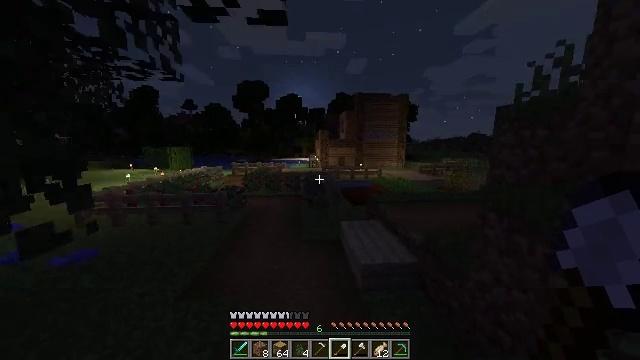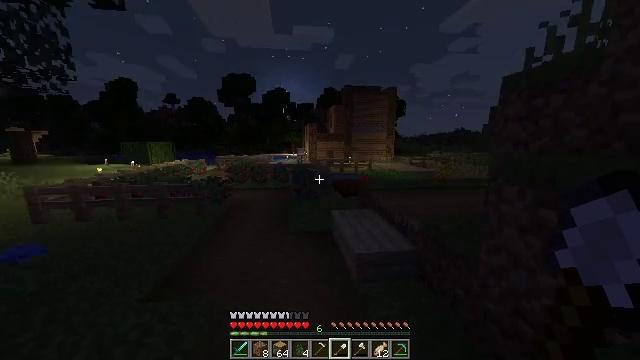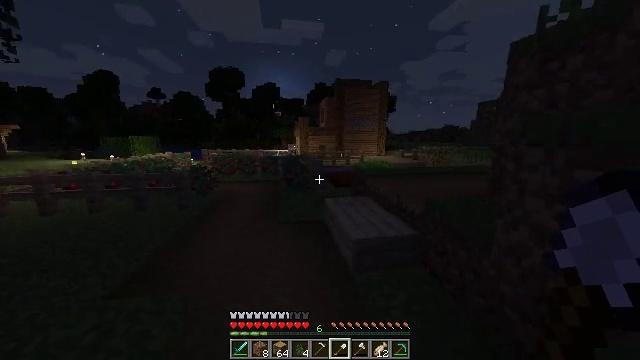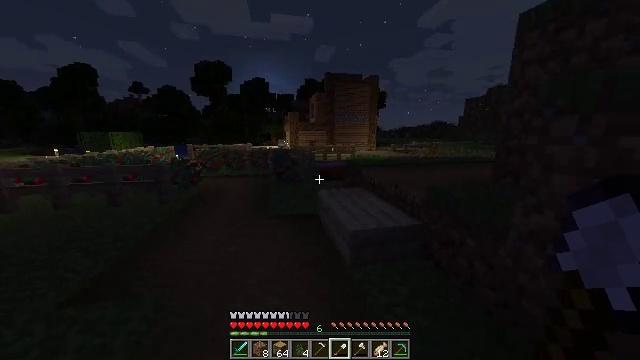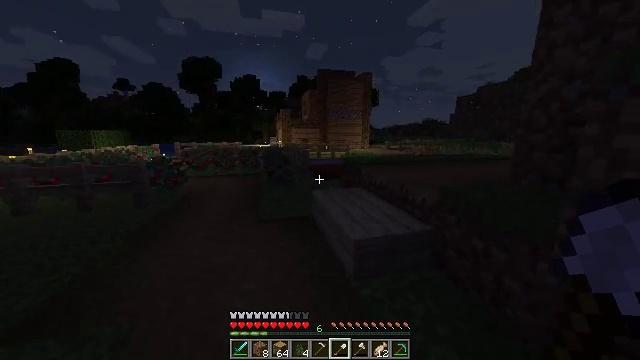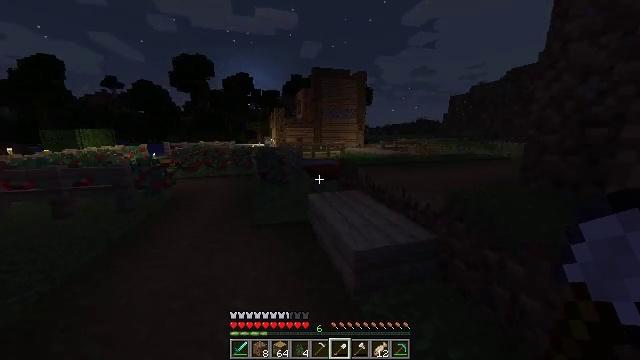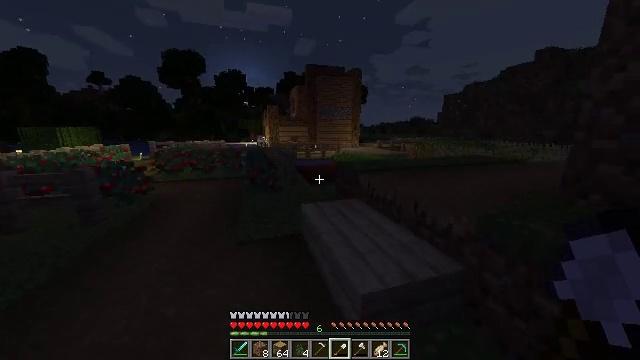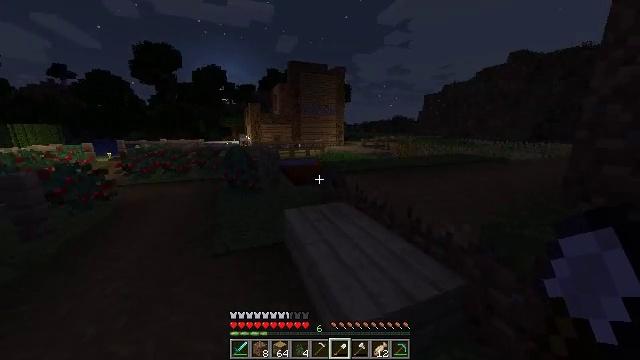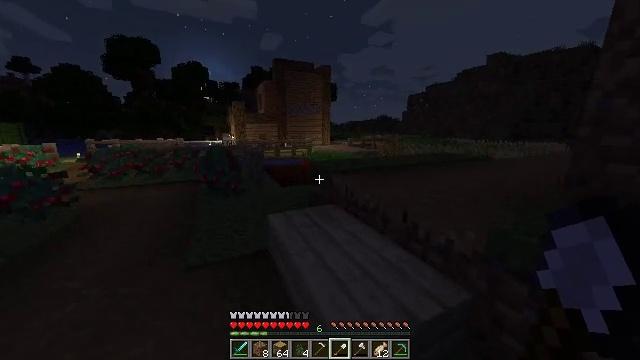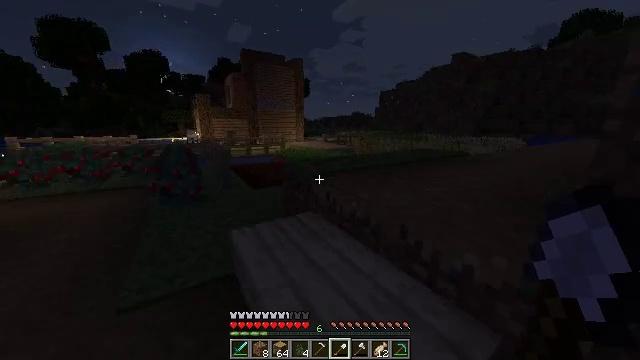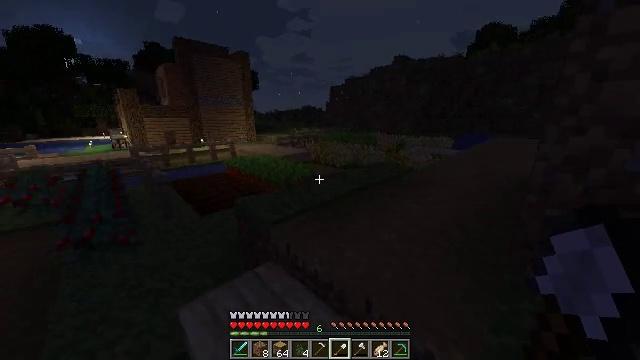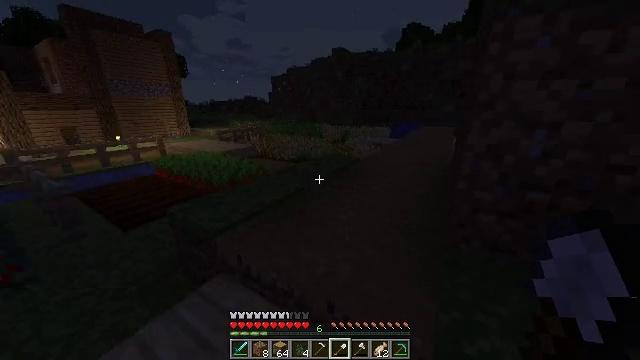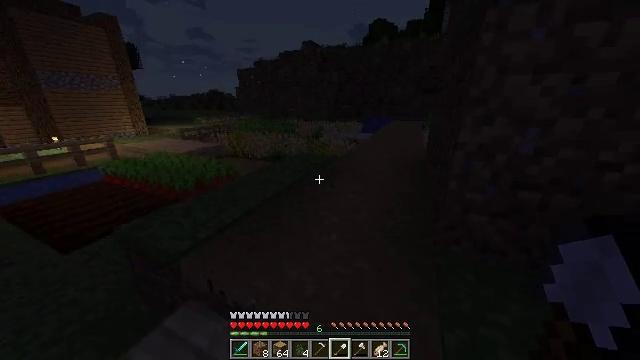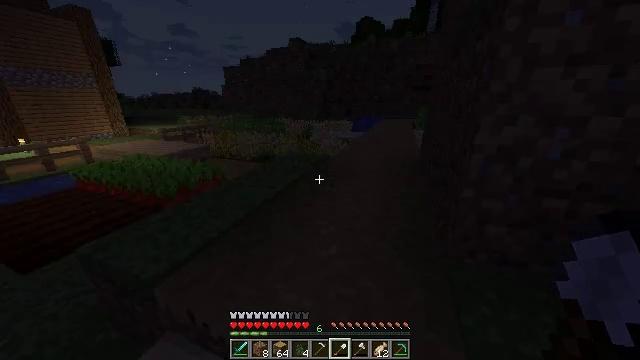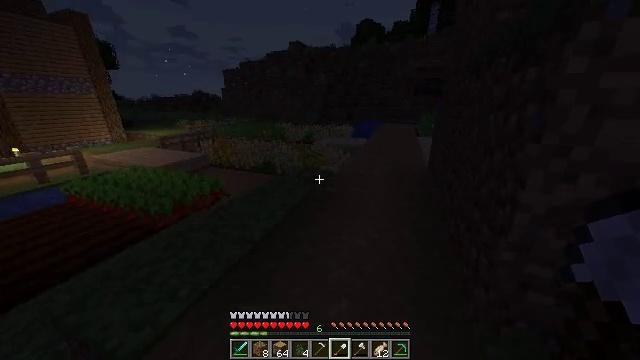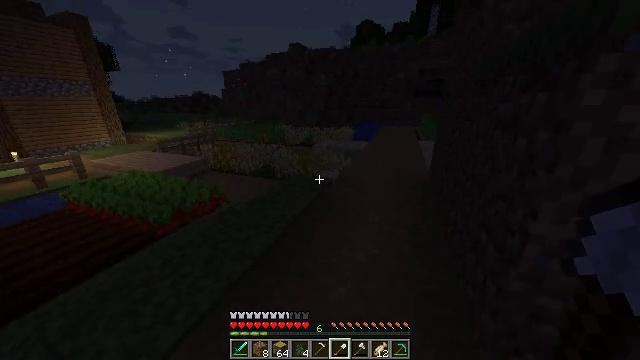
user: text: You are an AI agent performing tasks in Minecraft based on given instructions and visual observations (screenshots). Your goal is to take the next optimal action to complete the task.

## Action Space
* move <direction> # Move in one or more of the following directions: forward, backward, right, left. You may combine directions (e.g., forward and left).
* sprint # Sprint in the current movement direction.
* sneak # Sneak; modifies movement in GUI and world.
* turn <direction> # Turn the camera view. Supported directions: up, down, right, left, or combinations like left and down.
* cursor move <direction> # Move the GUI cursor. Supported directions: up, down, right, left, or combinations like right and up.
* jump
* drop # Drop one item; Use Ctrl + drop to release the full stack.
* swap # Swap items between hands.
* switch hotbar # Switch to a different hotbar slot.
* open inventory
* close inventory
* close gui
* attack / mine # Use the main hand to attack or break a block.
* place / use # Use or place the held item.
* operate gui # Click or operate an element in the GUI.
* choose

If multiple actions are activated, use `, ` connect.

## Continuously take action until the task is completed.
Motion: motion action
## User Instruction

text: Pick up the birch sapling by breaking it.
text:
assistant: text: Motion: move forward, turn right
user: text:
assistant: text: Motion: move forward, turn right
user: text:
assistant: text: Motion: move forward, turn right
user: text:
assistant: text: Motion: move forward, turn right
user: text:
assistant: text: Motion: move forward, turn right
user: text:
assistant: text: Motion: move forward, turn right
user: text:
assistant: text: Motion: move forward, turn right
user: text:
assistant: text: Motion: move forward, turn right
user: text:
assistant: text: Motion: move forward, turn right
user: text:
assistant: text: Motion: move forward, turn right and down
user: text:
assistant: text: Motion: move forward, turn right and down
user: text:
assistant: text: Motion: move forward, turn right and down
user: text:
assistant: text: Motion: move forward, turn right
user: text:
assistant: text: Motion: move forward
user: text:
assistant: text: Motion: move forward
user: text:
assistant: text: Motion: move forward
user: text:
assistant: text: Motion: move forward
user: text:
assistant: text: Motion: move forward
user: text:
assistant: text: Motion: move forward
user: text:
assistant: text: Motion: move forward
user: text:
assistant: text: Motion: move forward
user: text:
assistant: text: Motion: move forward, turn left
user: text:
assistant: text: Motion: move forward, turn left
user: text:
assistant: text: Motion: move forward, turn left
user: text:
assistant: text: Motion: move forward, turn left
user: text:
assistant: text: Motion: move forward, turn left
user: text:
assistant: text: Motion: move forward
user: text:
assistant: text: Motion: move forward
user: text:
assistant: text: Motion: move forward
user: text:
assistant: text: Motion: move forward and move right, turn left